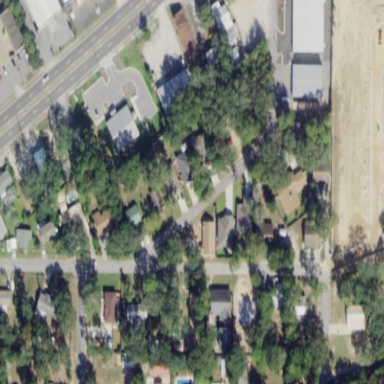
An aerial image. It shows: Residential area consisting of single-family homes.